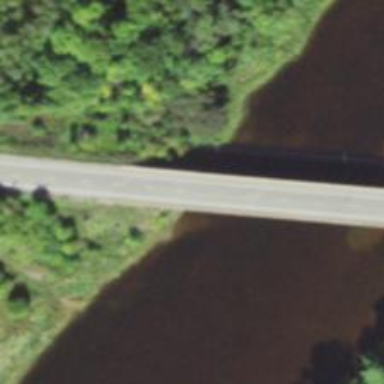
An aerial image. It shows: Trunk road bridge.